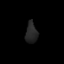
Tissue: lung
Cell type: Epithelial cells
Senescence score: 0.2418
Nuclear area (px): 242
Mean DAPI intensity: 37.483